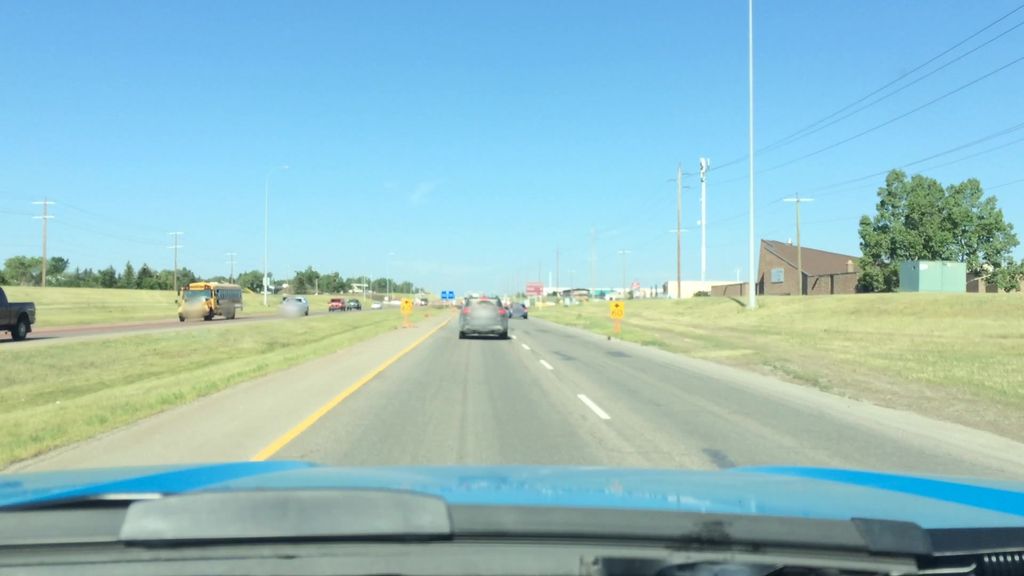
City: calgary